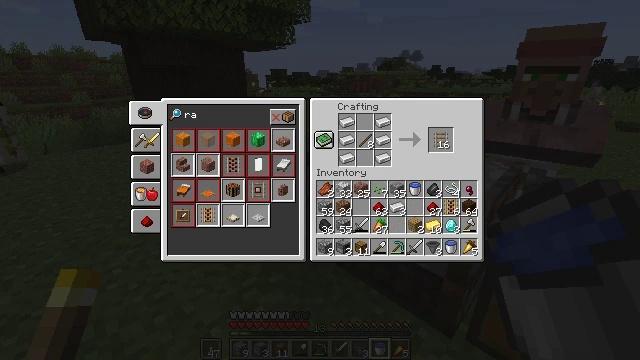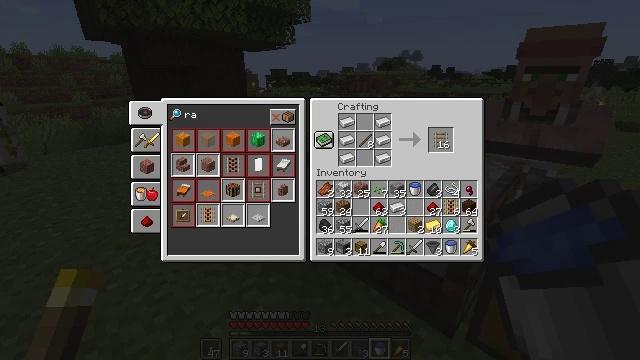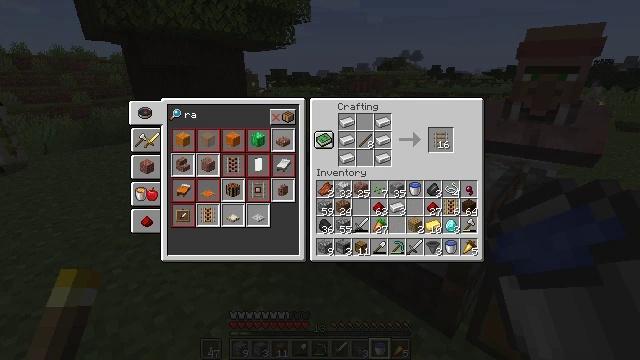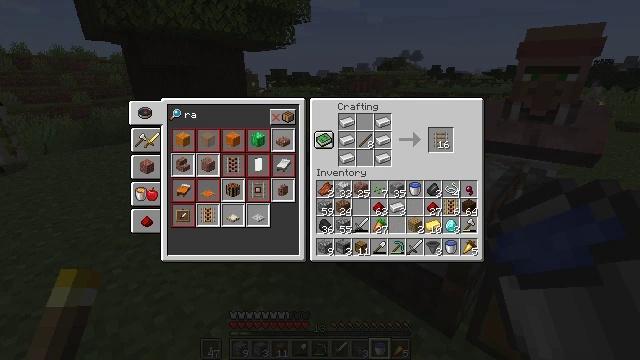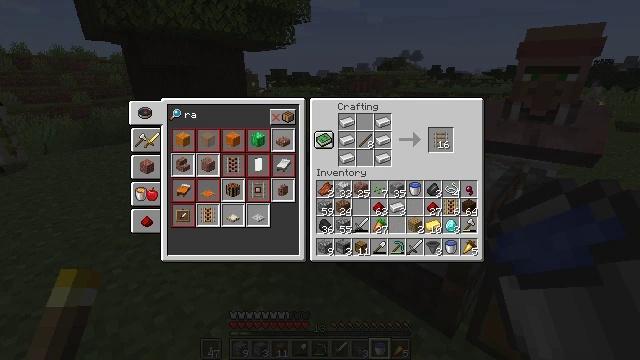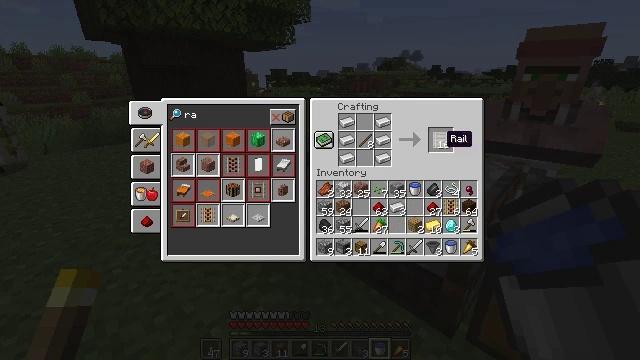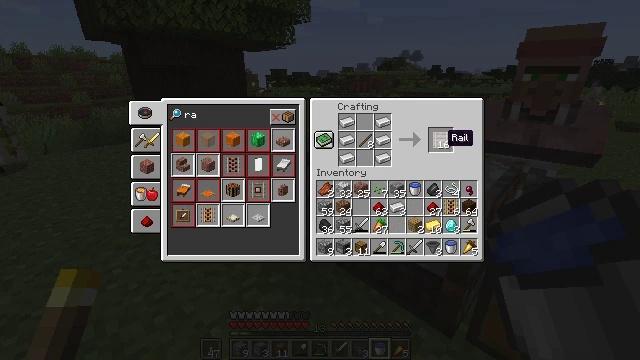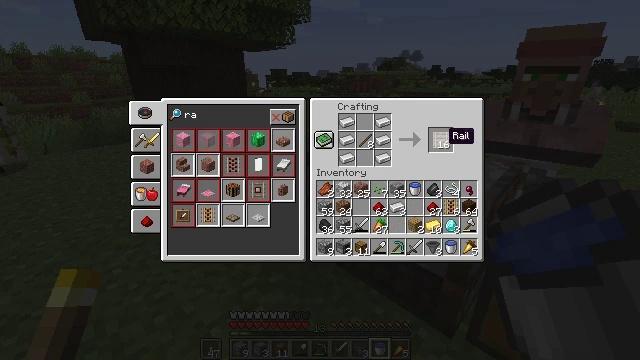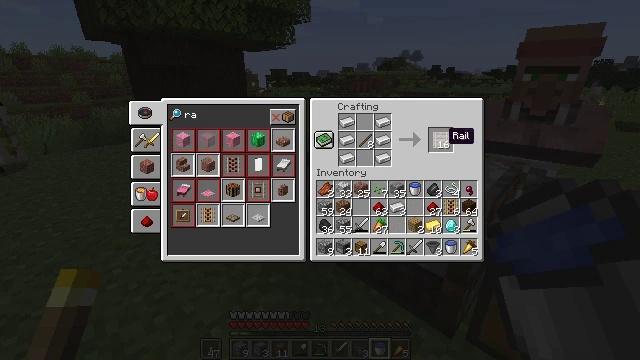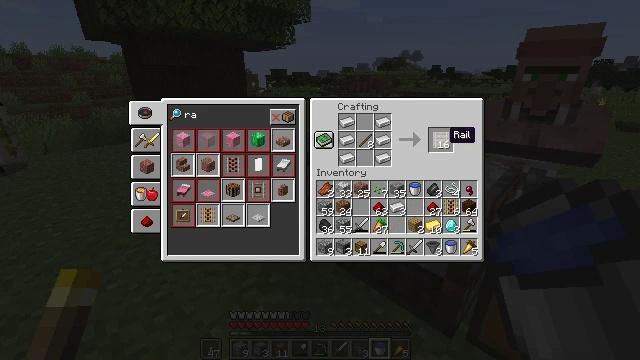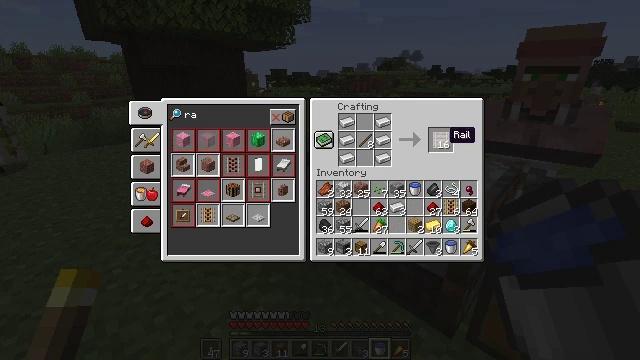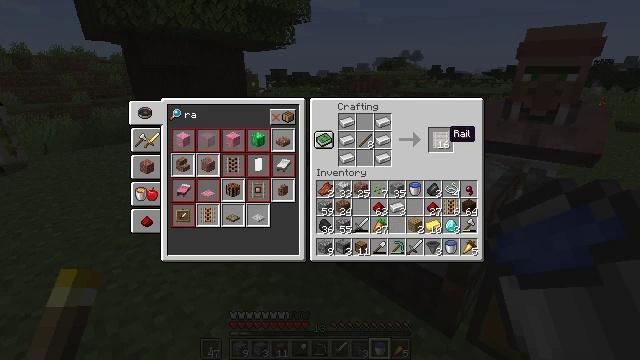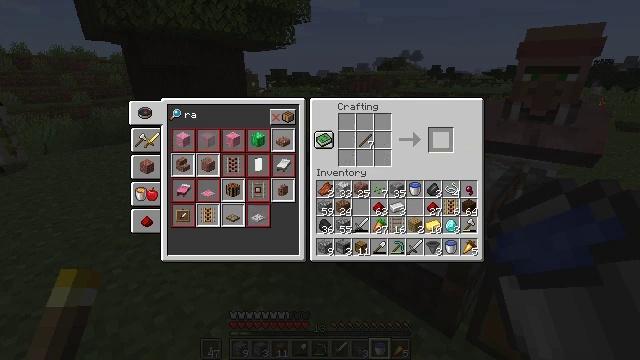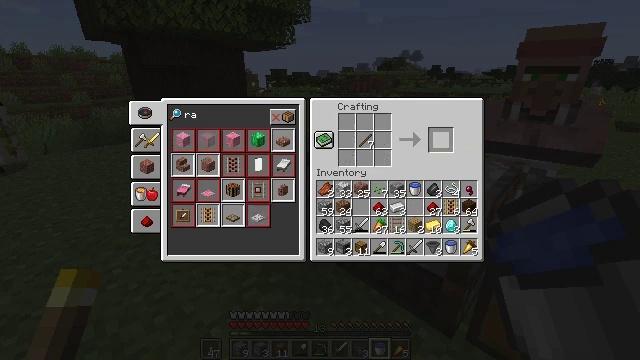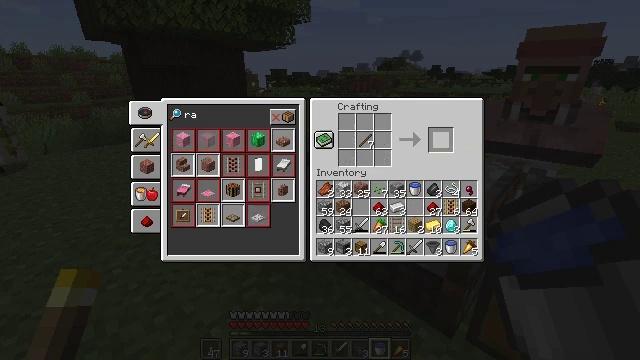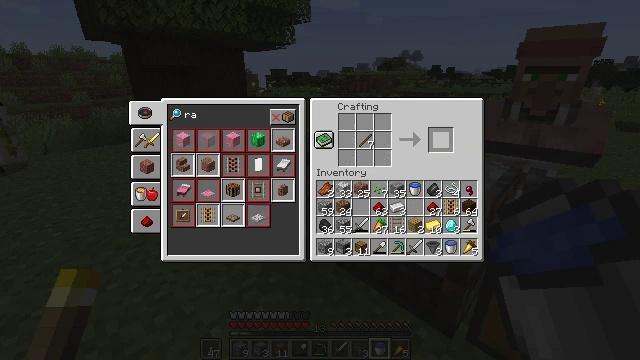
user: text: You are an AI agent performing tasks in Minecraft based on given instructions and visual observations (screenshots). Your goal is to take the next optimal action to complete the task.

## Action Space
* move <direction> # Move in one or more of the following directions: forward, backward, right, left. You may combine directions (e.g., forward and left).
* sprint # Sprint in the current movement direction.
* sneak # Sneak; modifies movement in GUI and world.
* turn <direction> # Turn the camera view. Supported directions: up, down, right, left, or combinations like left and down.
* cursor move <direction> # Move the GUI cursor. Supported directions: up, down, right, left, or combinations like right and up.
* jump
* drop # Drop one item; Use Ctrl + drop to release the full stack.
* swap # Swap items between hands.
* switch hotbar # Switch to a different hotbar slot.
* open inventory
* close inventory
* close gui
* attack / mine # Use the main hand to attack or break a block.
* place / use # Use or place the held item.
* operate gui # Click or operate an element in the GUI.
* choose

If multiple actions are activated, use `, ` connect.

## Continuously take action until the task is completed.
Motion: motion action
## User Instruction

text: Use iron ingots and a stick to craft a rail.
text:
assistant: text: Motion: no_op
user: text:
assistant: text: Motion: no_op
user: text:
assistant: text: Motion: no_op
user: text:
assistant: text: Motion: no_op
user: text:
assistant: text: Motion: no_op
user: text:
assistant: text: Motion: sneak
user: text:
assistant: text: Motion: sneak
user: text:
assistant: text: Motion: sneak
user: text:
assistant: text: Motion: sneak
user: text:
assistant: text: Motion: sneak
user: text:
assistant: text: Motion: sneak
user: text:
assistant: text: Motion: sneak, attack / mine
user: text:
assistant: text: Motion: sneak, attack / mine
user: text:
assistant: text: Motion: sneak
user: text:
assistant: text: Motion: sneak
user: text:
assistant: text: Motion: sneak
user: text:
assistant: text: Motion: sneak